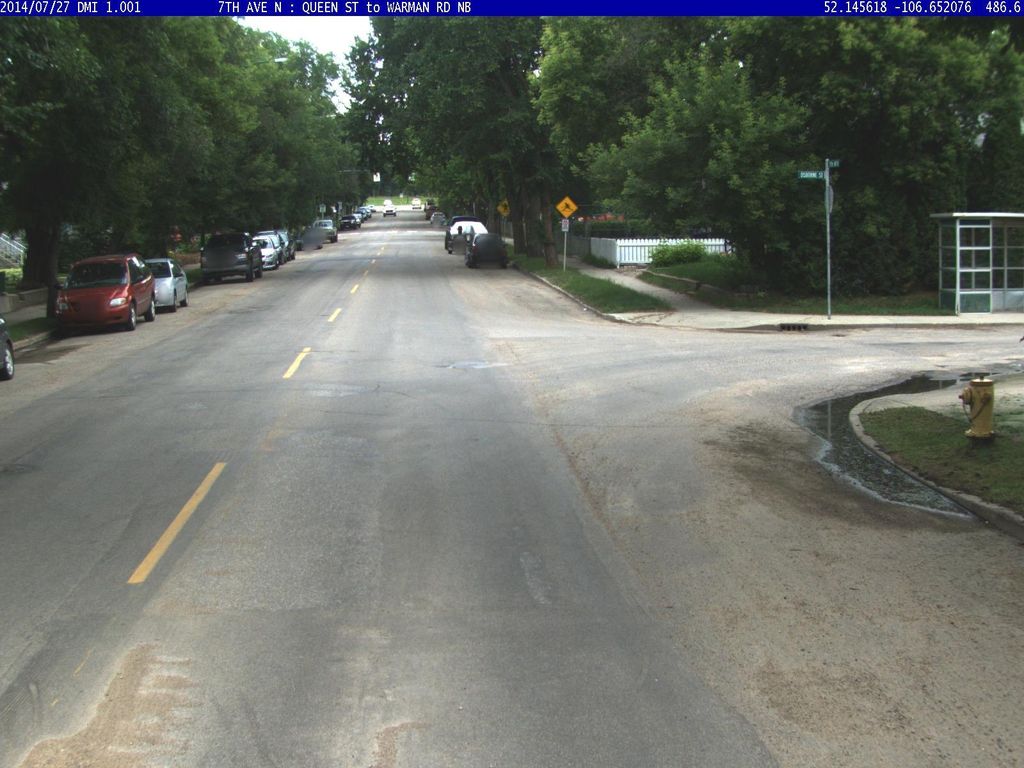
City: saskatoon